Question: I'm building an iOS 6 iPhone app in Xcode 4.6 and am wondering about the best way to achieve the following type of popup window:

Specifically, the iPhone screenshot on the right, where, if a user taps on a face or UIView in the main window, a partially transparent popover appears with more detailed information -- such as a portrait photo and textual data -- but the original view (a photo collection here) remains visible, and the timers/counters continue ticking down in that view.
I thought this would be a possible solution <URL> but it doesn't work for me. Not shown above is a cancel button that I am also planning to put in the popover, so that the user can return to the view underneath. When the timer expires, the detailed view also disappears.
Should I use presentModalViewController and the presenter/presented scheme, or use a parent-child-view relationship with a storyboard segue, or should I use loadNibNamed, or some kind of hack to overcome the iPhone's limitation of displaying a non-full-screen modal view? It'll cover most of the screen but I want to make sure the view underneath is visible and still active, since it provides information to the user that isn't in the popover (timer, etc.). The user won't need to interact with the screen below, but I'd like it to be partially visible.
I designed the popup view as a separate viewcontroller in my main storyboard, not as a xib file. The connections and outlets are formed from interface builder to my code, called ProfileViewController.
WARNING: My terminology may be incorrect and inaccurate. The popup or popover can be a UIView, UIViewController, UIWindow, or whatever works best programatically to solve the problem. I'm not tied to it being a certain widget type, as long as the functionality mirrors what I'm seeking.
Thanks in advance for your suggestions!
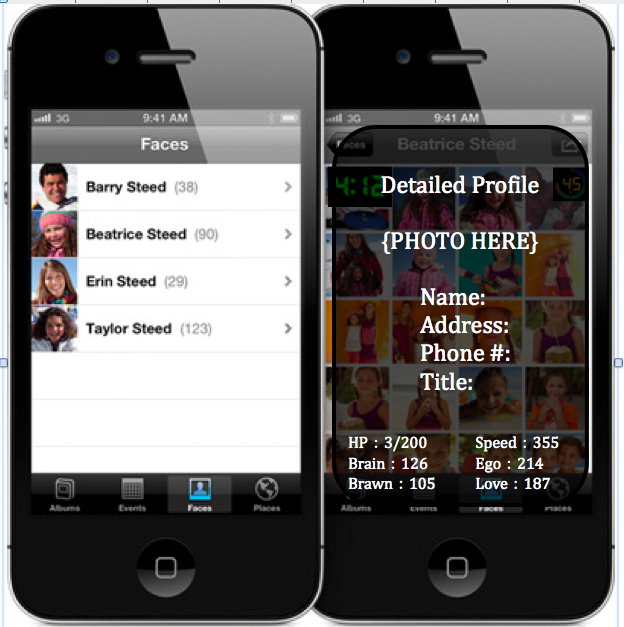
Answer: do you want to achieve this?

Here are two different 'viewControllers' one above other one. 'vc2' is a 'childViewController' of 'vc1' with a 'transparent' background. In your case you can put a 'UILabel' top of the stack with 'backgroundColor' 'black' and 'alpha = 0.5'.
All events of 'vc2' will fire on 'vc2.m'. Use this code on image click:
'''
- (IBAction)imageClick
{
vc2 *viewController = [[vc2 alloc]init];
[self addChildViewController:viewController];
viewController.view.frame = self.view.frame;
[self.view addSubview:viewController.view];
viewController.view.alpha = 0;
[viewController didMoveToParentViewController:self];
[UIView animateWithDuration:0.25 delay:0.0 options:UIViewAnimationOptionCurveLinear animations:^
{
viewController.view.alpha = 1;
}
completion:nil];
}
'''
And in 'vc2.m' put this on 'viewDidLoad' to make this 'viewController'transparent.
'''
self.view.backgroundColor = [UIColor clearColor];
self.view.opaque = YES;
'''
Making transparent view a 'viewController' will make your code clean as all code of 'vc2' will be in a separate class.
So do one thing, First add a 'UIView' to your 'xib' which will be a rounded border and frame will be that you want as per your screenshot.
For rounded border, you can use this 'category'. 'backgroundColor' of this 'UIView' will be 'clearColor':
'''
- (void)setRoundedBorder:(float) radius borderWidth:(float)borderWidth color:(UIColor*)color
{
CALayer * l = [self layer];
[l setMasksToBounds:YES];
[l setCornerRadius:radius];
// You can even add a border
[l setBorderWidth:borderWidth];
[l setBorderColor:[color CGColor]];
}
'''
Now put a 'UILabel/UIView/UIImage' whose frame is equal to 'UIView' above and alpha is 0.5 with black background color. You can do this directly from 'xib'. No need to set frame through code.
Then start putting your other controls inside 'UIView'